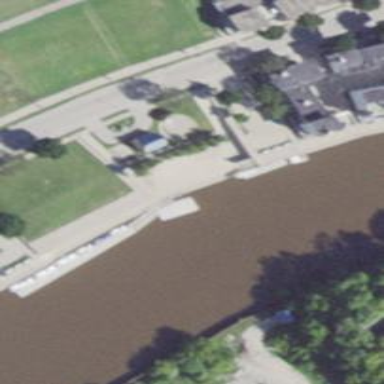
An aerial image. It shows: Scene of rowing sport.